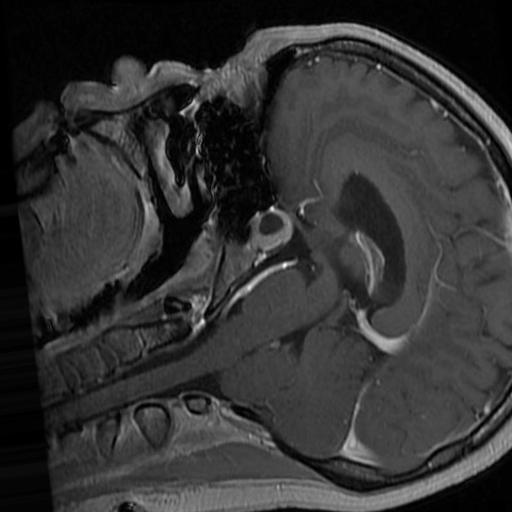
Label: brain_tumor